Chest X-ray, AP view. Patient: 63 years old, sex F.
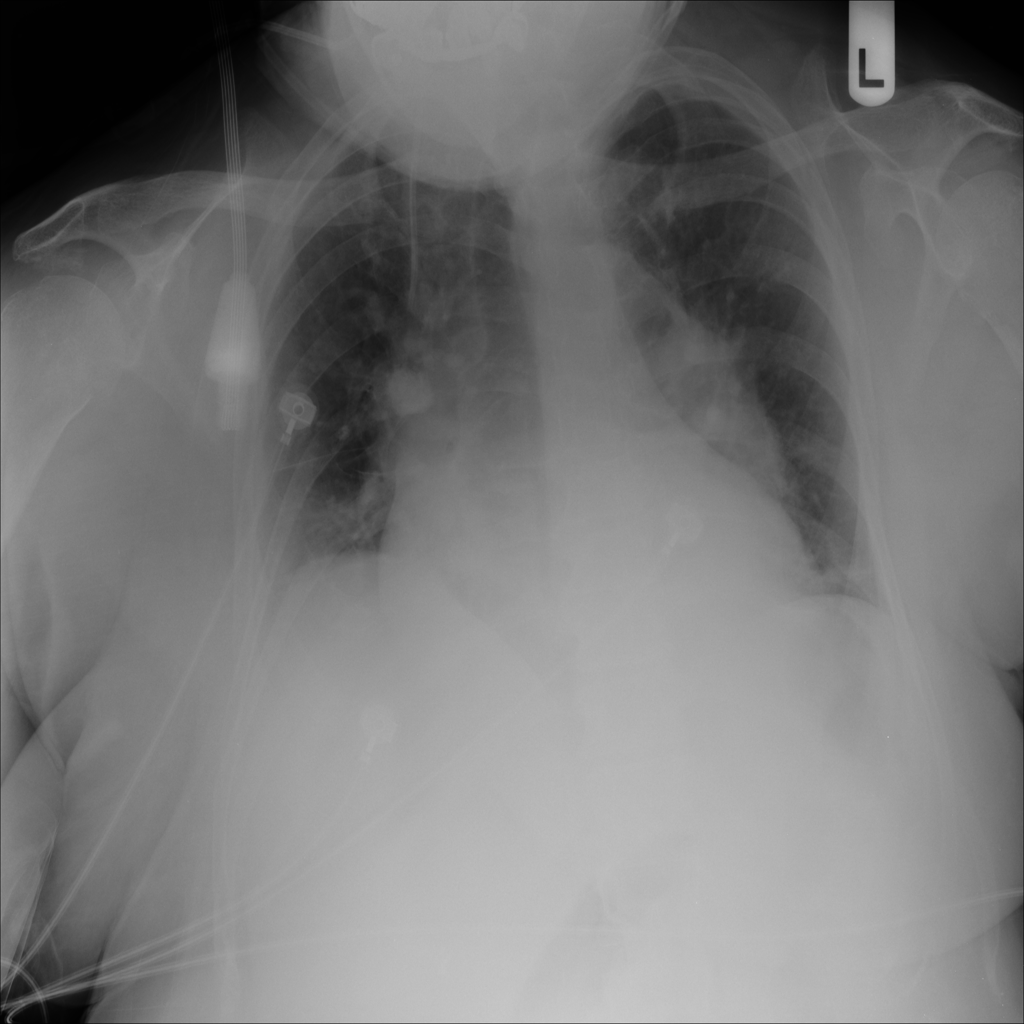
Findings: No Finding